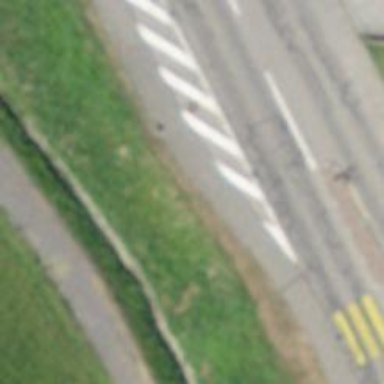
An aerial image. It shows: Bus stop with platform for public transport.